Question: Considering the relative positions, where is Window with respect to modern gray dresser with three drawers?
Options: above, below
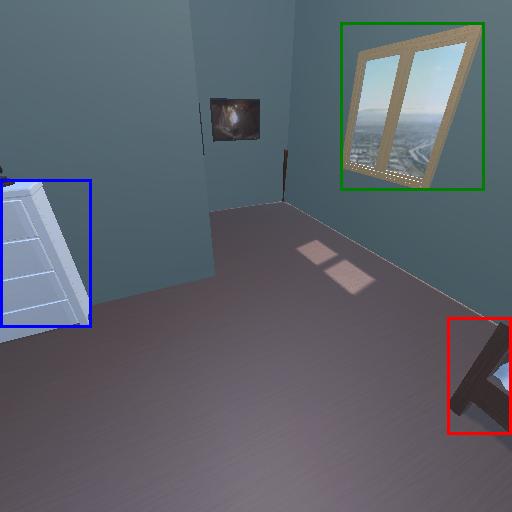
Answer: above